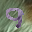
Label: 9